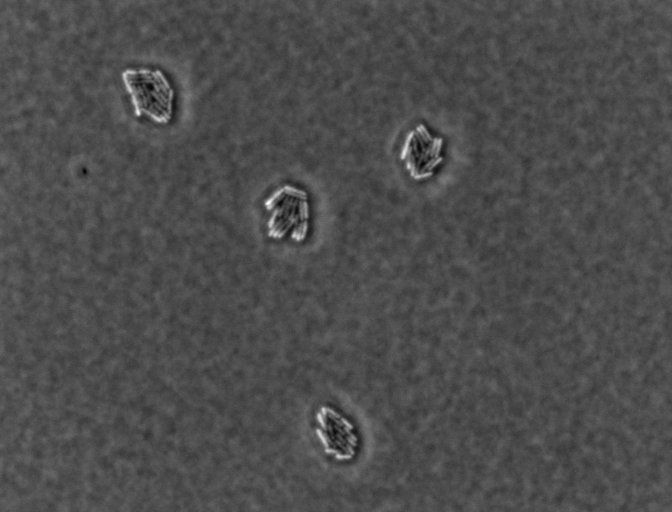
Salmonella enterica Typhimurium